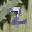
Label: 2